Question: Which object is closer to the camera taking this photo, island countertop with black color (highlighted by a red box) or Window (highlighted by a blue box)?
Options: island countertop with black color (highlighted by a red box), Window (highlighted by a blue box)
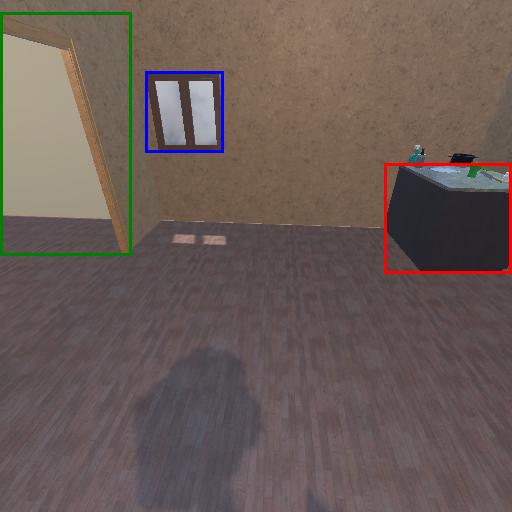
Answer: island countertop with black color (highlighted by a red box)